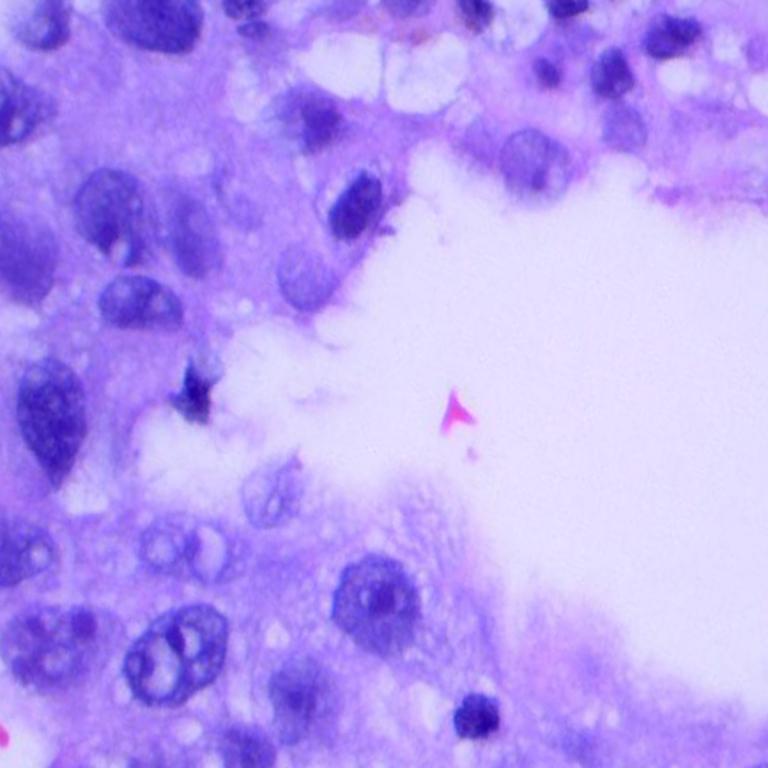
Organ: lung
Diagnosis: adenocarcinomas